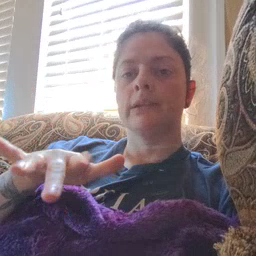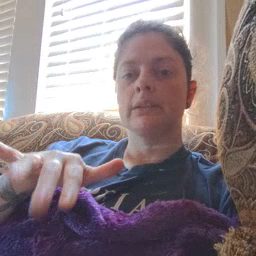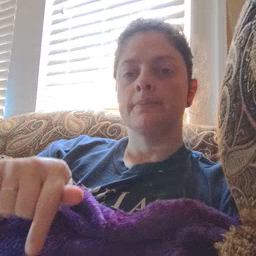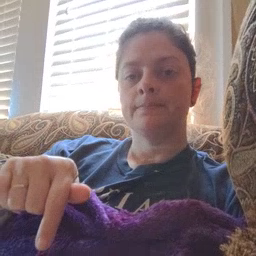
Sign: feet